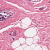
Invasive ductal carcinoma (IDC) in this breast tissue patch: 0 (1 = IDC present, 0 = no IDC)